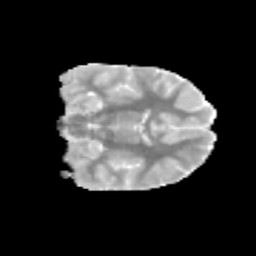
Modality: MD
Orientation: coronal
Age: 9
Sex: female
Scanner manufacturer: siemens
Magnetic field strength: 3 T
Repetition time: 3.8 s
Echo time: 0.07 s